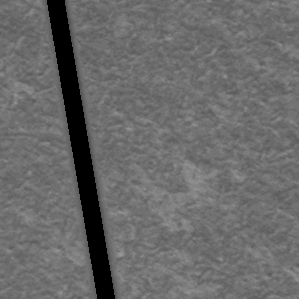
Label: frost